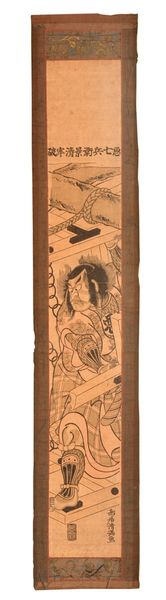
Künstler: Torii Kiyomitsu
Standort: Hamburg
Institution: Museum für Kunst und Gewerbe Hamburg
Schlagwörter: ausschnitt, schwarz, zeichnung, blick, fächer, muster, figur, haare, kostüm, theater, holzschnitt, japan, schmal, streifen, maske, druckgraphik, druckgrafik, lesezeichen, kerker, zeit, schauspieler, farbholzschnitt, schauspielerin, kabuki, edo, reproduktionen, druckerzeugnisse, gefängnis, dreifarbendruck, benizuri-e, hashira-e